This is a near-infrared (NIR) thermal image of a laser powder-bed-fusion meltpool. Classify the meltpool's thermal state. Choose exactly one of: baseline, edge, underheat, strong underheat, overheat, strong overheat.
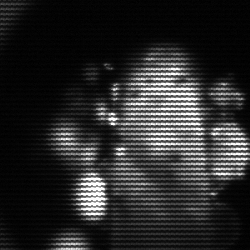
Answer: strong underheat